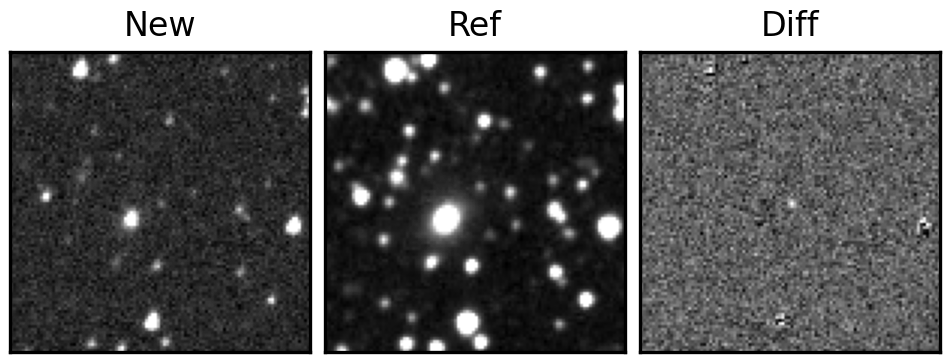
Label: real